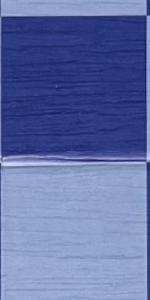
Label: Empty